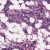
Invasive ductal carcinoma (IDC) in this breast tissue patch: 1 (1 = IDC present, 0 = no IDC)